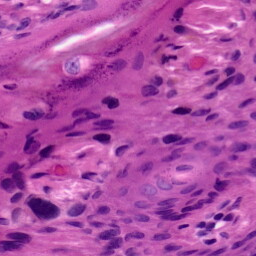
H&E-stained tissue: Skin